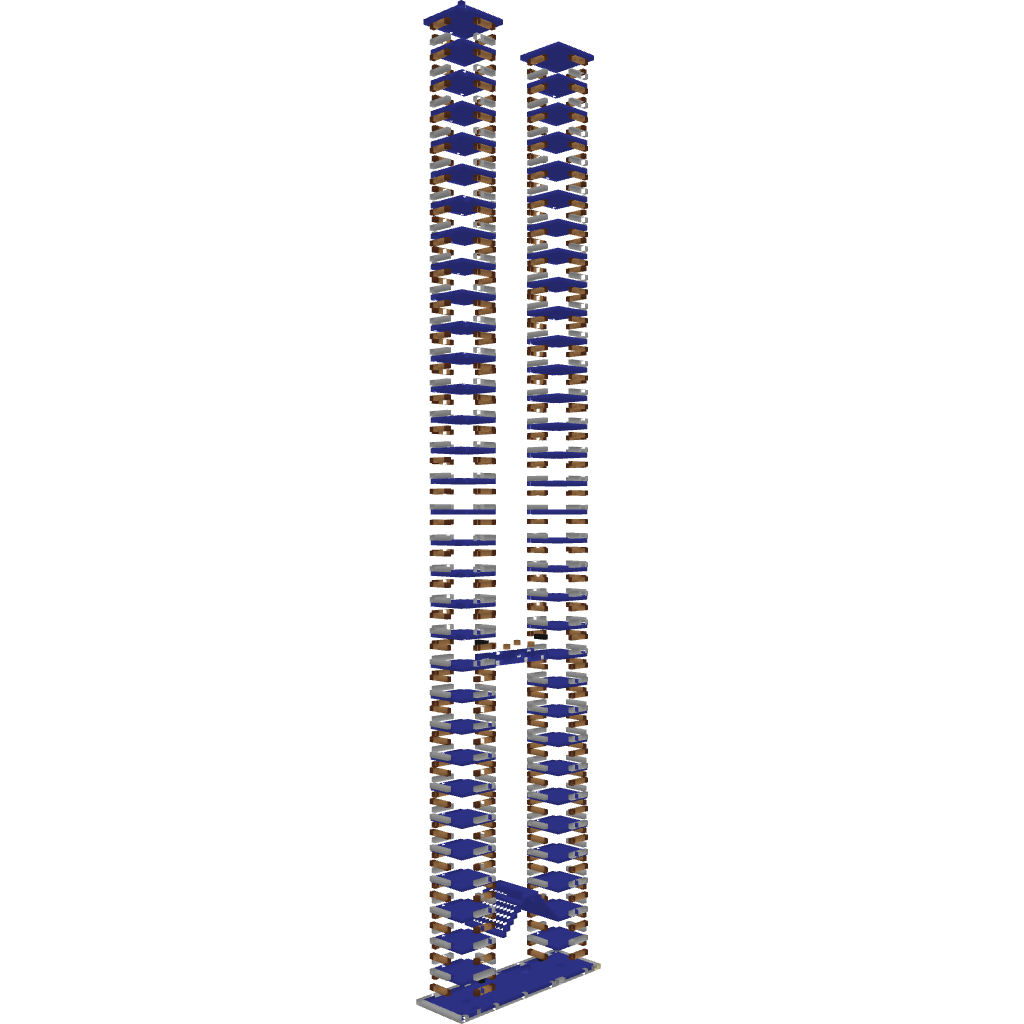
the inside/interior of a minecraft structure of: skyscraper